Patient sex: M
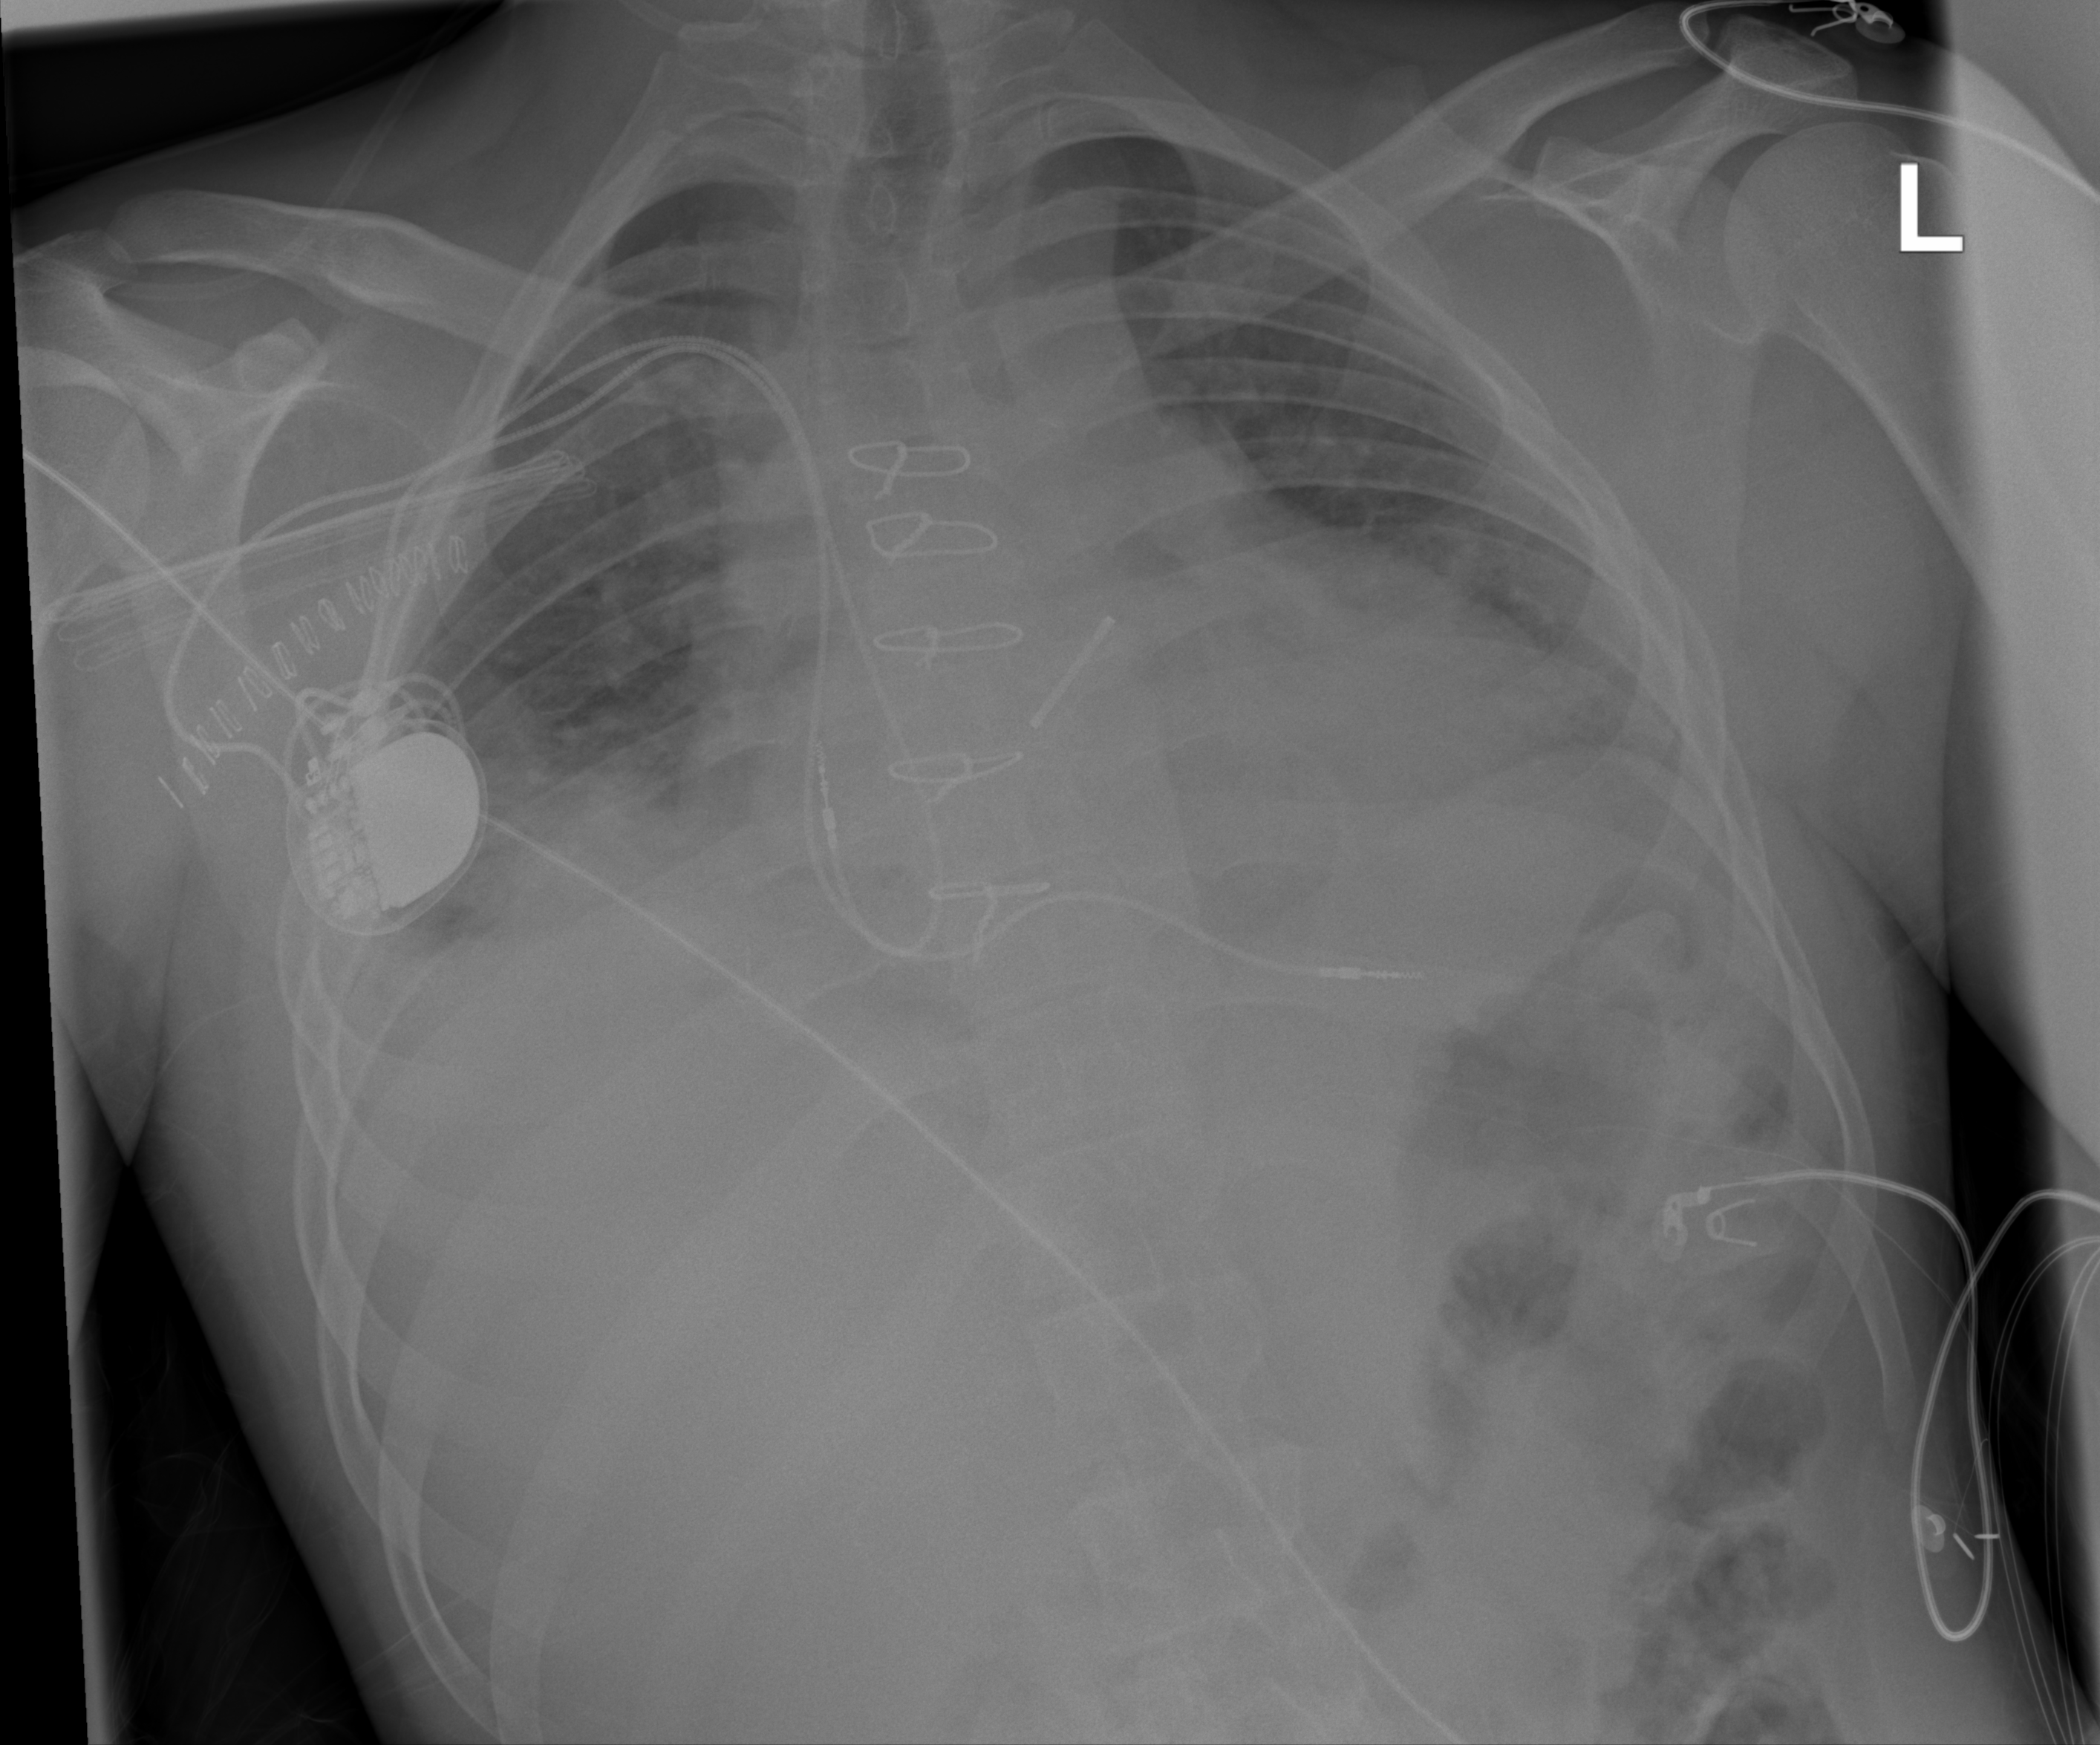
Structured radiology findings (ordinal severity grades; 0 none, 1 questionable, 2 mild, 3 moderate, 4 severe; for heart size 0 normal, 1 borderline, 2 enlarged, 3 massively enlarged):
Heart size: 2
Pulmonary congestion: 2
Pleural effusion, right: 2
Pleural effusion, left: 0
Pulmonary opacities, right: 1
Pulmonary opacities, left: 0
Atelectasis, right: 2
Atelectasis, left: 2